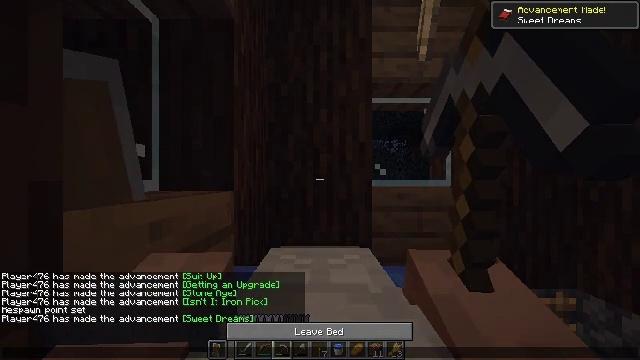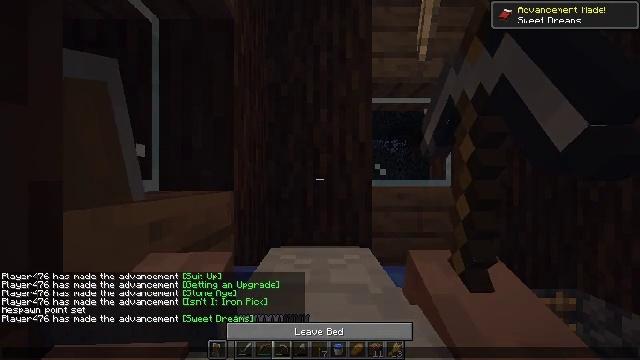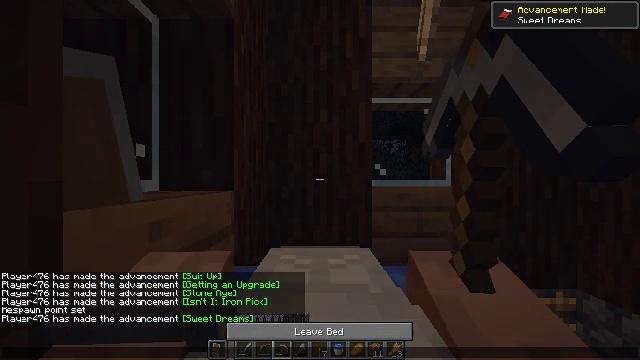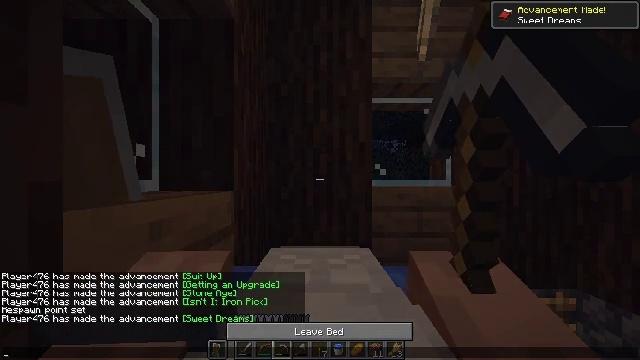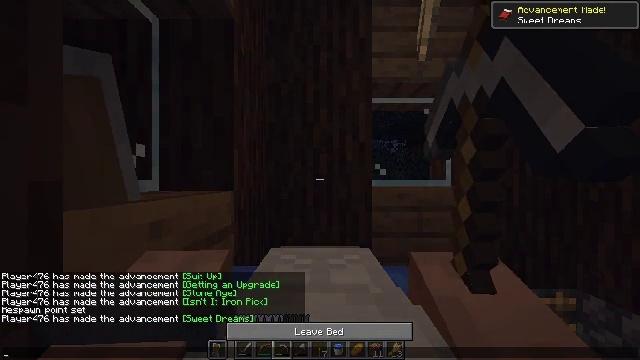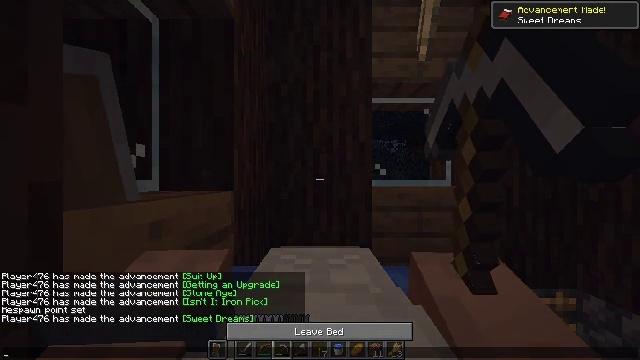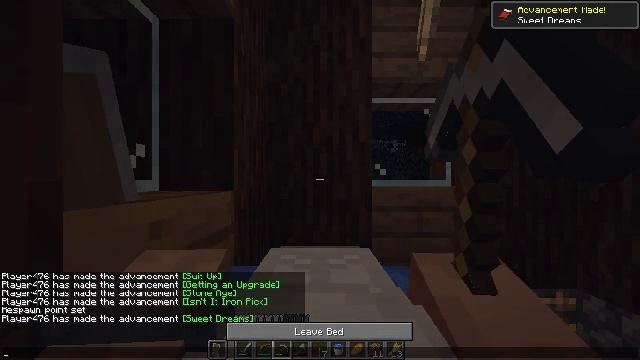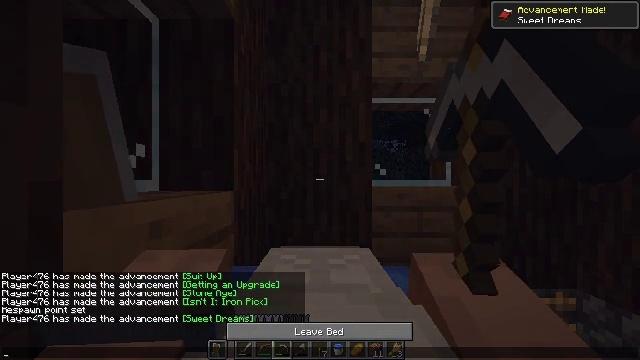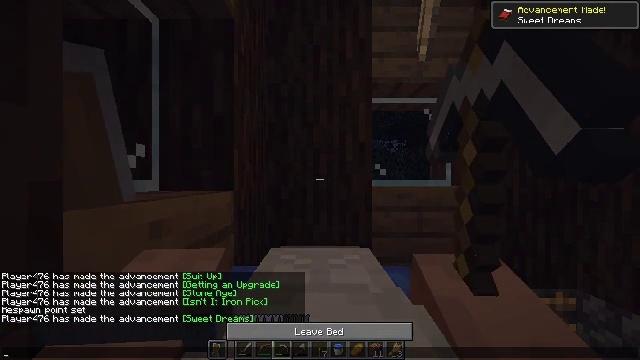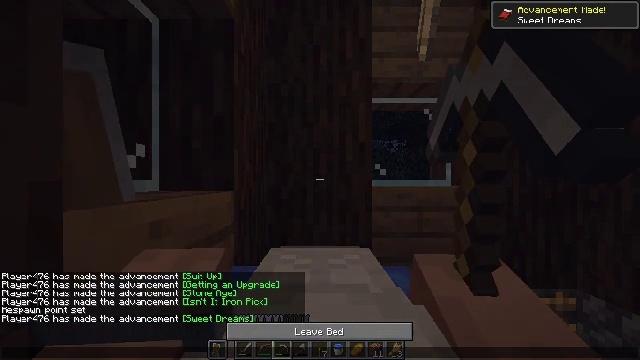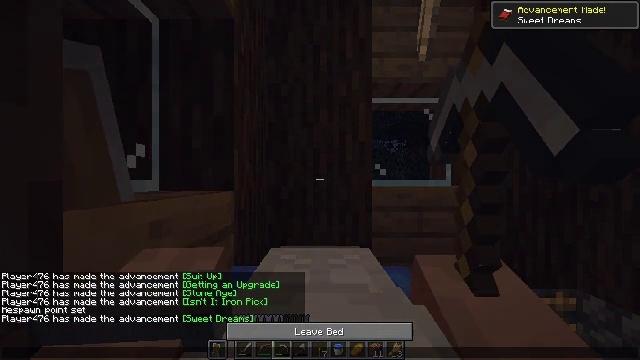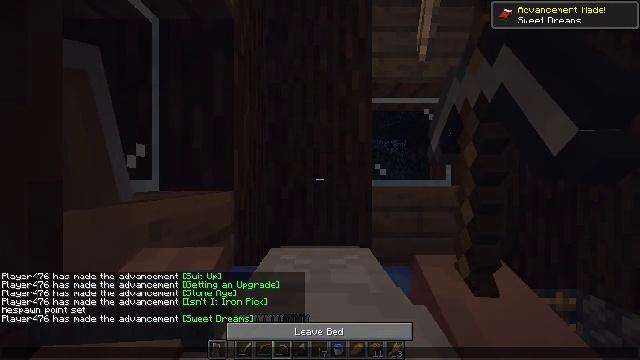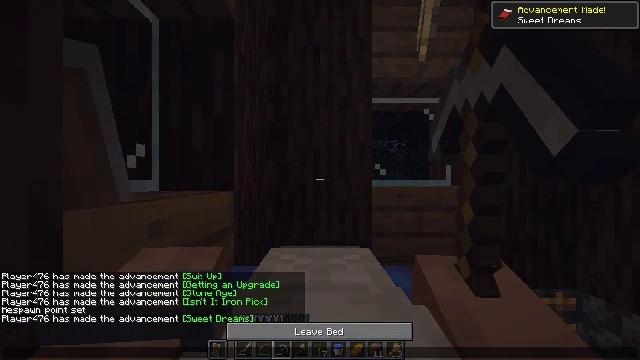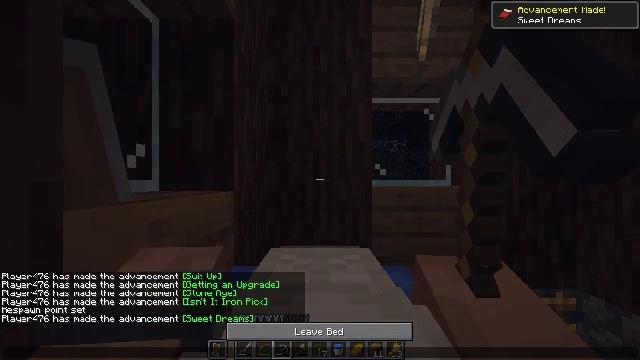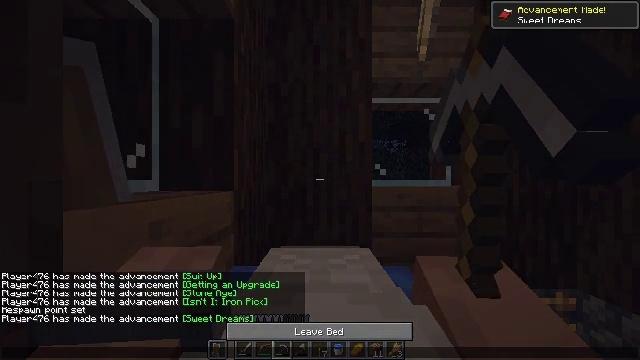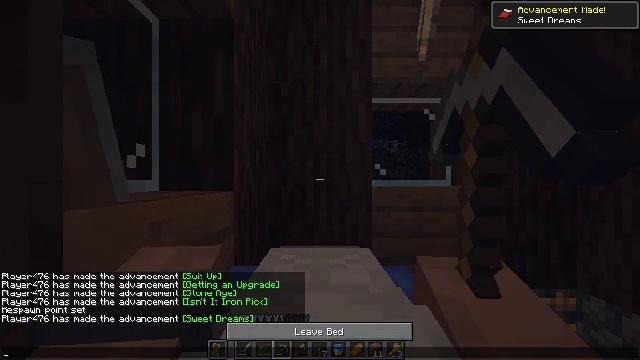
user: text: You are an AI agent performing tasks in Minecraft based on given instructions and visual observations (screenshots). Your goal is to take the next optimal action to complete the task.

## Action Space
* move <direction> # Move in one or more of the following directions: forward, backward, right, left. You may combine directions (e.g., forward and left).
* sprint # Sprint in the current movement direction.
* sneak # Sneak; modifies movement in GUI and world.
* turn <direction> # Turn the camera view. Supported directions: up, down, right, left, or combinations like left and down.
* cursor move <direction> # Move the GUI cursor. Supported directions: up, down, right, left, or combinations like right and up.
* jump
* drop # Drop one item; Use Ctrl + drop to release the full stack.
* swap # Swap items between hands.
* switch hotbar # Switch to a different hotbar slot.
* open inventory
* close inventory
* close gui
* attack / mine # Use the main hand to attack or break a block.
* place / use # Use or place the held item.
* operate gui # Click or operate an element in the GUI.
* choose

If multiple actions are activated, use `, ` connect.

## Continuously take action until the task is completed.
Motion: motion action
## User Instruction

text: Break the mature wheat plants.
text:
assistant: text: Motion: no_op
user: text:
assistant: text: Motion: no_op
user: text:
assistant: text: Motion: no_op
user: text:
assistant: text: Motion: no_op
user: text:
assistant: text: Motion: no_op
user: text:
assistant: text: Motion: no_op
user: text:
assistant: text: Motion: no_op
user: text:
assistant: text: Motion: no_op
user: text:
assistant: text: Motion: no_op
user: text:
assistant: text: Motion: no_op
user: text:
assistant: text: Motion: no_op
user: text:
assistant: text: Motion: no_op
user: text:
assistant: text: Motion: no_op
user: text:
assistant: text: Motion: no_op
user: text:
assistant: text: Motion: no_op
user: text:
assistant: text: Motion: no_op
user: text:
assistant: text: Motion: no_op
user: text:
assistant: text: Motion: no_op
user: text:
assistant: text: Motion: no_op
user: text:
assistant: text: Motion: no_op
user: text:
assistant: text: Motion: no_op
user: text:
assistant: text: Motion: no_op
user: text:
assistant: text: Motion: no_op
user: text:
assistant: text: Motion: no_op
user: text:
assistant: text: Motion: no_op
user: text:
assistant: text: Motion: no_op
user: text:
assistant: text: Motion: no_op
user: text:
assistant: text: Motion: no_op
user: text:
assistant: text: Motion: no_op
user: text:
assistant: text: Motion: no_op